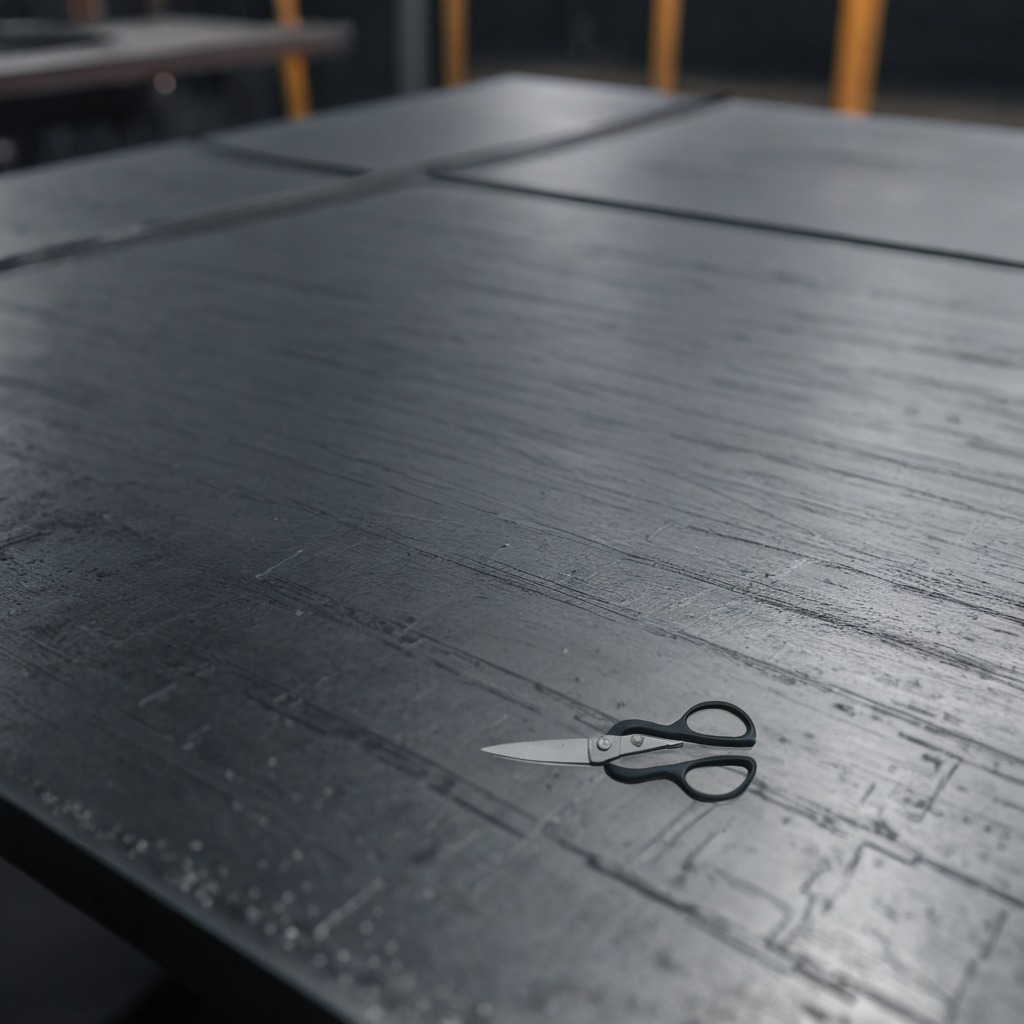
A scissor is lying on a cold steel table in a mining workshop.